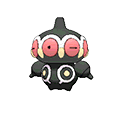
Pok\u00e9mon: claydol